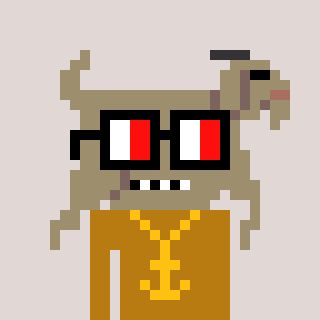
a pixel art character with square glasses with black frames and red eyes, a goat-shaped head and a gold-colored body on a warm background